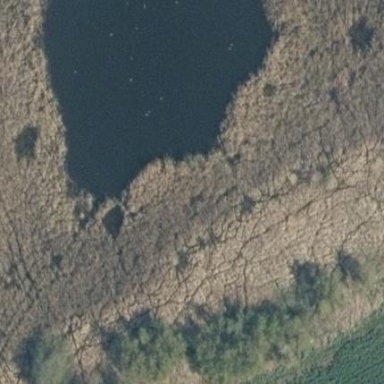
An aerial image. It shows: Pond with natural water.